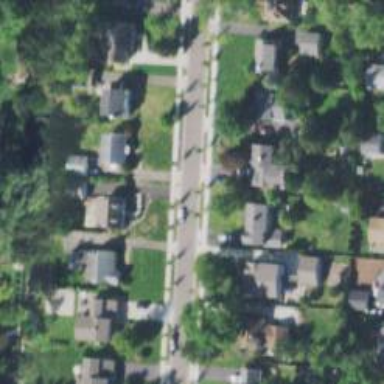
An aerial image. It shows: Residential driveway designated as service road.